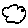
Label: cloud